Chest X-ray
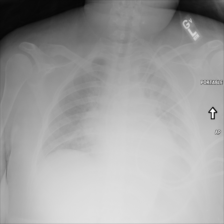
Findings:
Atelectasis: negative
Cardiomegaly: negative
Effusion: positive
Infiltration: positive
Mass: positive
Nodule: negative
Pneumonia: negative
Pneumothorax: negative
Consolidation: negative
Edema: negative
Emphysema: negative
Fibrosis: negative
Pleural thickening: negative
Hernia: negative